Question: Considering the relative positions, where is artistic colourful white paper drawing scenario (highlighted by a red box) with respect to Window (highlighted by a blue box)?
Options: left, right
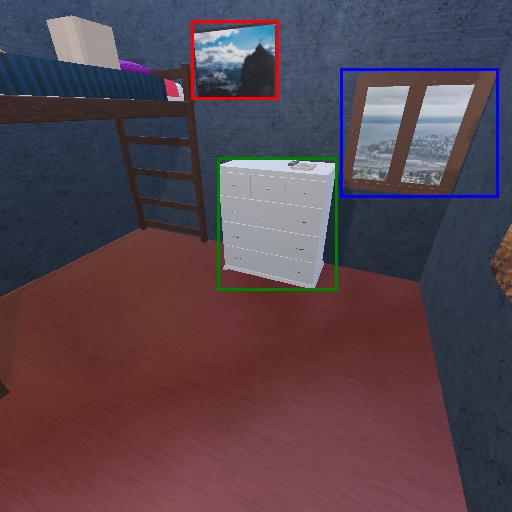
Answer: left